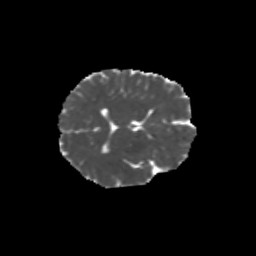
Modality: MD
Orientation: axial
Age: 34
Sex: female
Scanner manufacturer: siemens
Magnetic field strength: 3 T
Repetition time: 1.8 s
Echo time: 0.07 s